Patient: sex M, age 54
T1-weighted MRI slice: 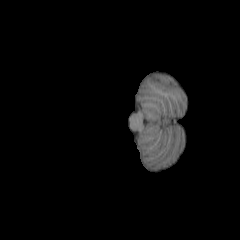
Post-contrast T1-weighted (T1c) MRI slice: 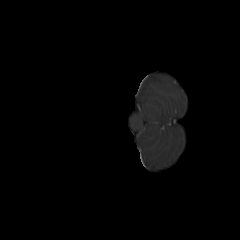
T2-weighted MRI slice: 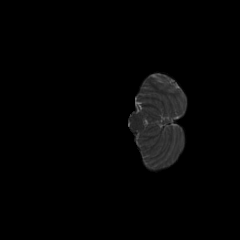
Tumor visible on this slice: no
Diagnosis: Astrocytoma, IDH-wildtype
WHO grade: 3